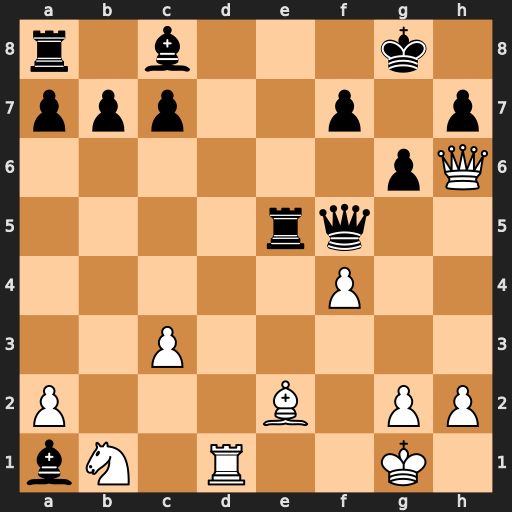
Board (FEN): r1b3k1/ppp2p1p/6pQ/4rq2/5P2/2P5/P3B1PP/bN1R2K1
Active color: w
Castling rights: -
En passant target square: -
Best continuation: Rd8+ Re8 Rxe8#